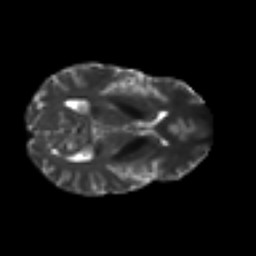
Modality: T2w
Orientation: axial
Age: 40
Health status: ill
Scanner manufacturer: philips
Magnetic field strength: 3 T
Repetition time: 9 s
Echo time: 0.127 s